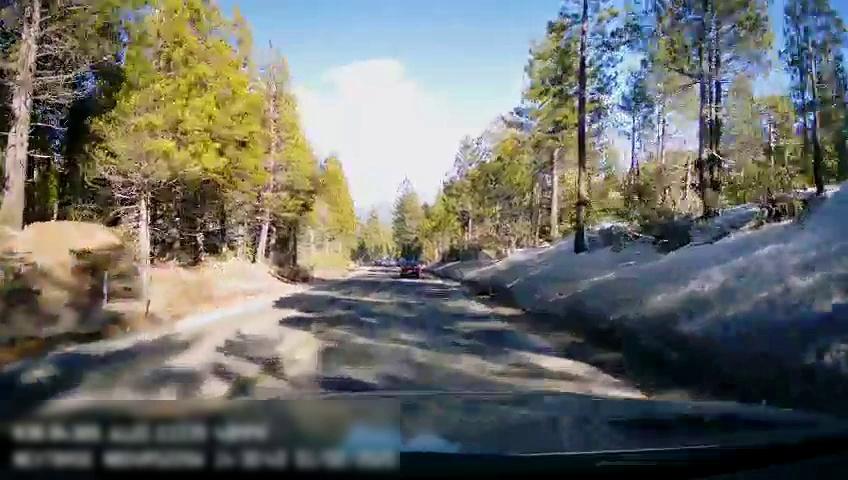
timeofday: Day
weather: Sunny
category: Drivable Space
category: Vehicles | Car